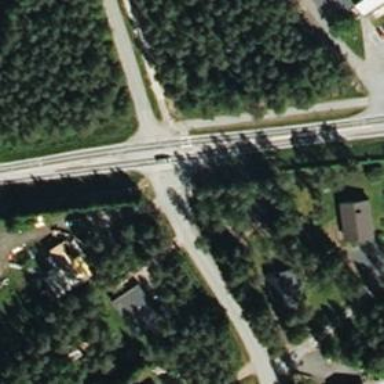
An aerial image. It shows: Asphalt road classified as primary highway.